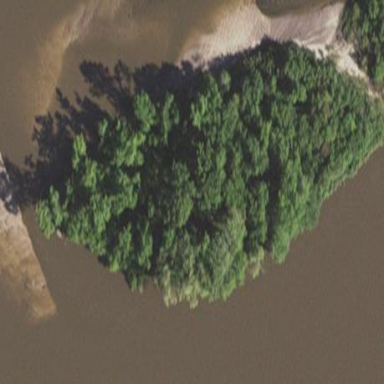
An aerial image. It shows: Islet covered with woodland.